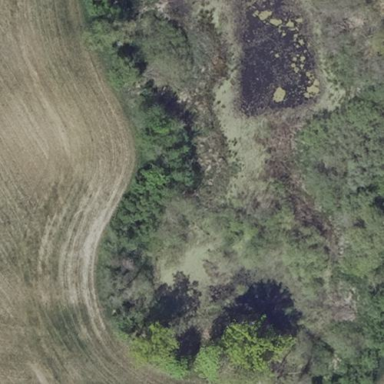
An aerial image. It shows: Swampy wetland area.